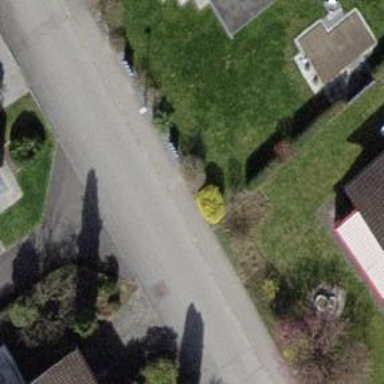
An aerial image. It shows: Asphalt road in residential area.